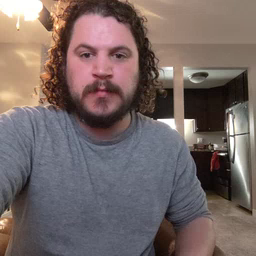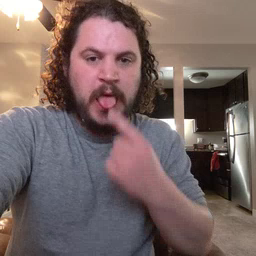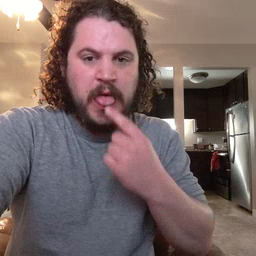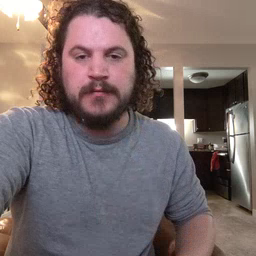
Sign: tongue